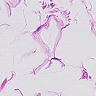
Metastatic tissue present: no